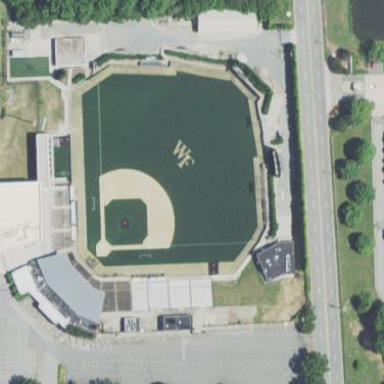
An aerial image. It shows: Stadium used for baseball.